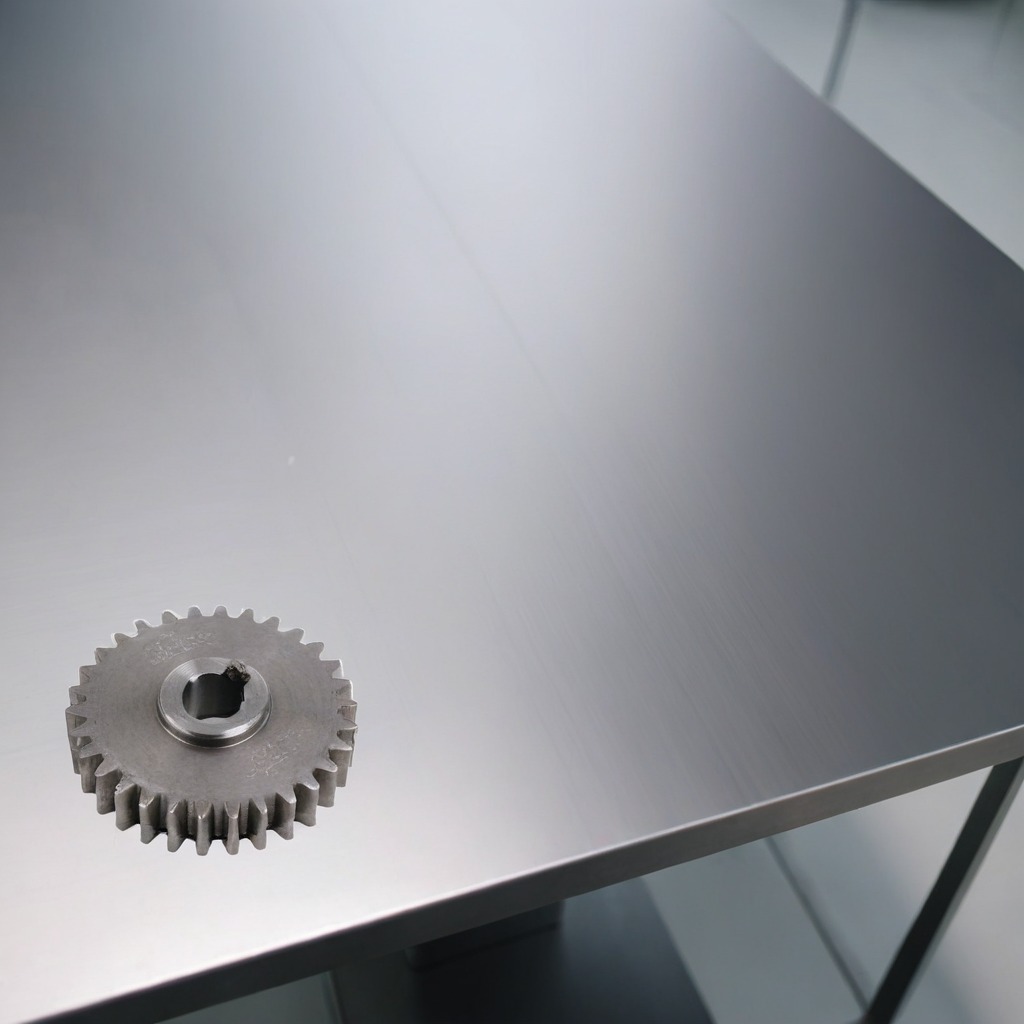
A steel gear with teeth is lying on the stainless steel table in a high-end prototyping lab.